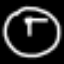
Label: clock